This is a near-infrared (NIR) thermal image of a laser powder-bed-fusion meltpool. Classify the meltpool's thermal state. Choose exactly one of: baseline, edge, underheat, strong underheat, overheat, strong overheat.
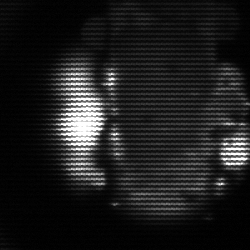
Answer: strong underheat